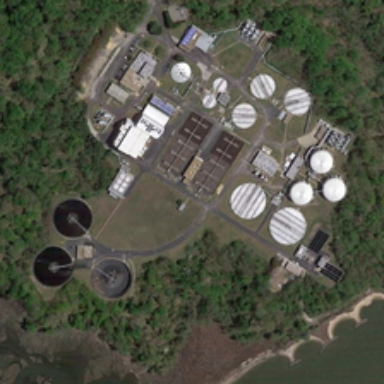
Among the forest  there are some storage tanks placed on the bank .